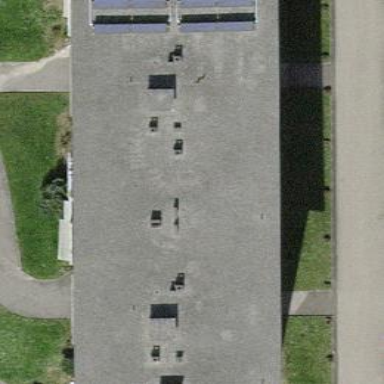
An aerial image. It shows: Flat-roofed apartment building.